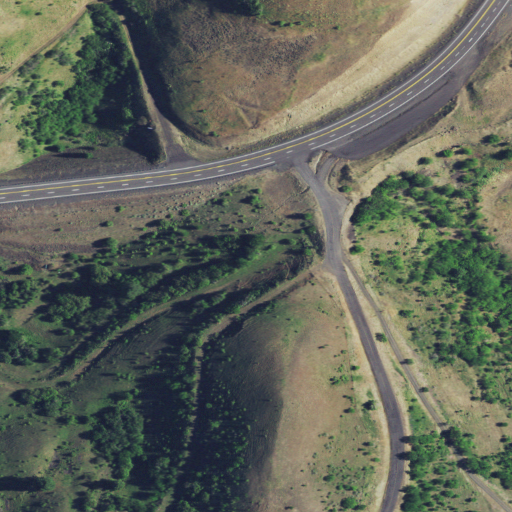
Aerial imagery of gap in Idaho named Poe Saddle containing shrub, grassland, open development, evergreen forest, low intensity development, medium intensity development, high intensity development, and pasture